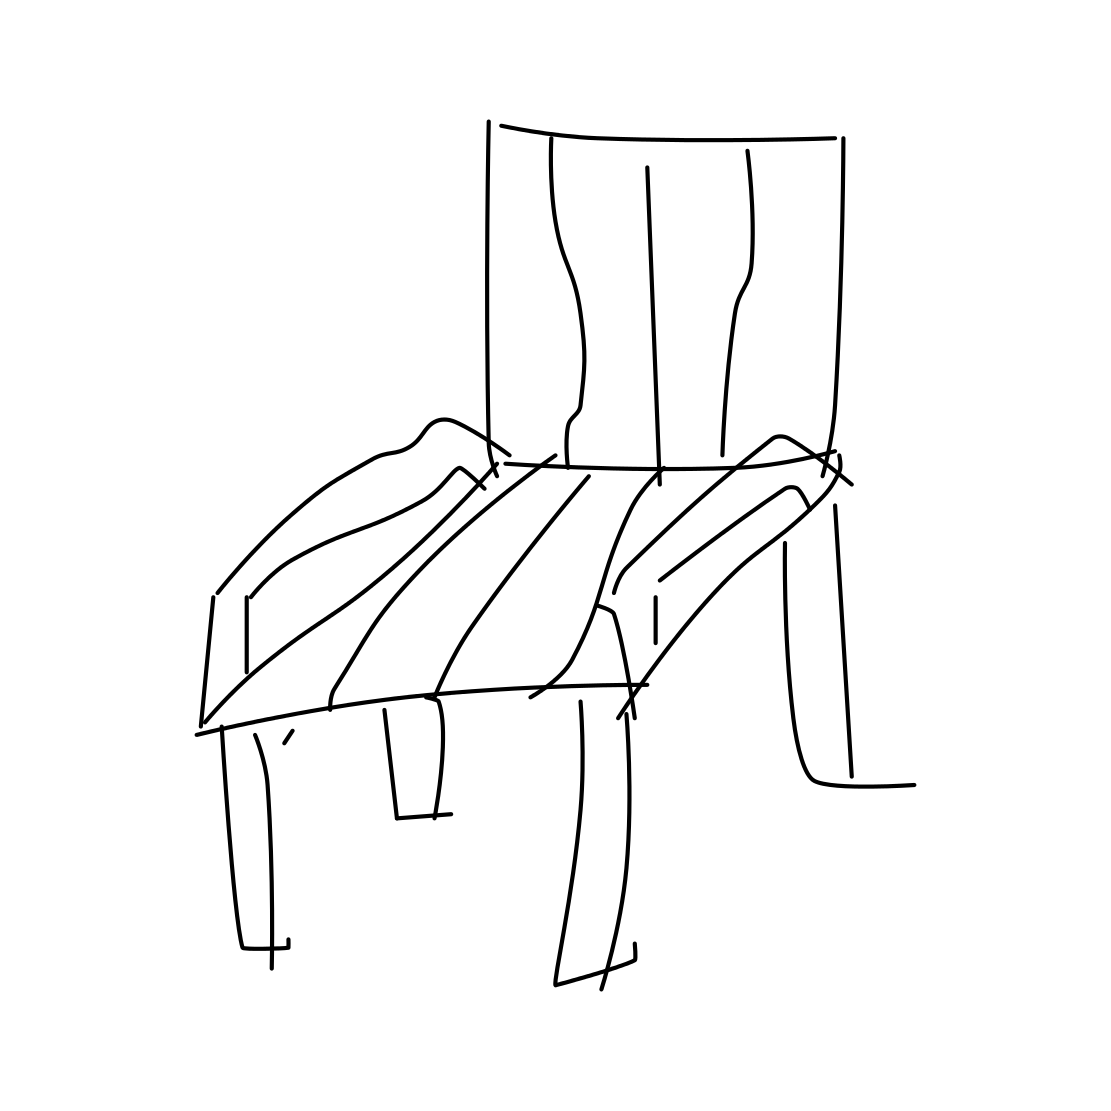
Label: chair